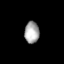
Tissue: lung
Cell type: Epithelial cells
Senescence score: 0.2006
Nuclear area (px): 307
Mean DAPI intensity: 169.658